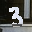
Label: 3